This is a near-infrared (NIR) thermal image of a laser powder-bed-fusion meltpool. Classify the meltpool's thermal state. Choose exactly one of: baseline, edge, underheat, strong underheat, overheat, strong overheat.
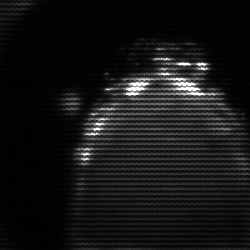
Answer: edge